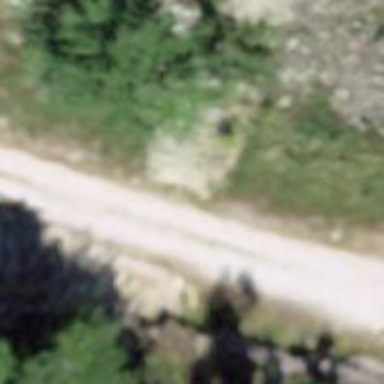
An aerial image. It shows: Asphalt track with track type of grade 3.